Interaction volume radius: 10 \u00c5
Interaction volume height: 40 \u00c5
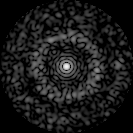
Disorder parameter: 0.8326